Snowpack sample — Snodgrass Mountain, Crested Butte, Colorado (2/4/25, 12:06 PM MST)
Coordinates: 38.923, -106.968
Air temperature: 35 °F
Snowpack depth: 80 cm
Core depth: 80 cm
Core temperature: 32 °F
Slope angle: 14°, slope face: 78°
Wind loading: low
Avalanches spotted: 0
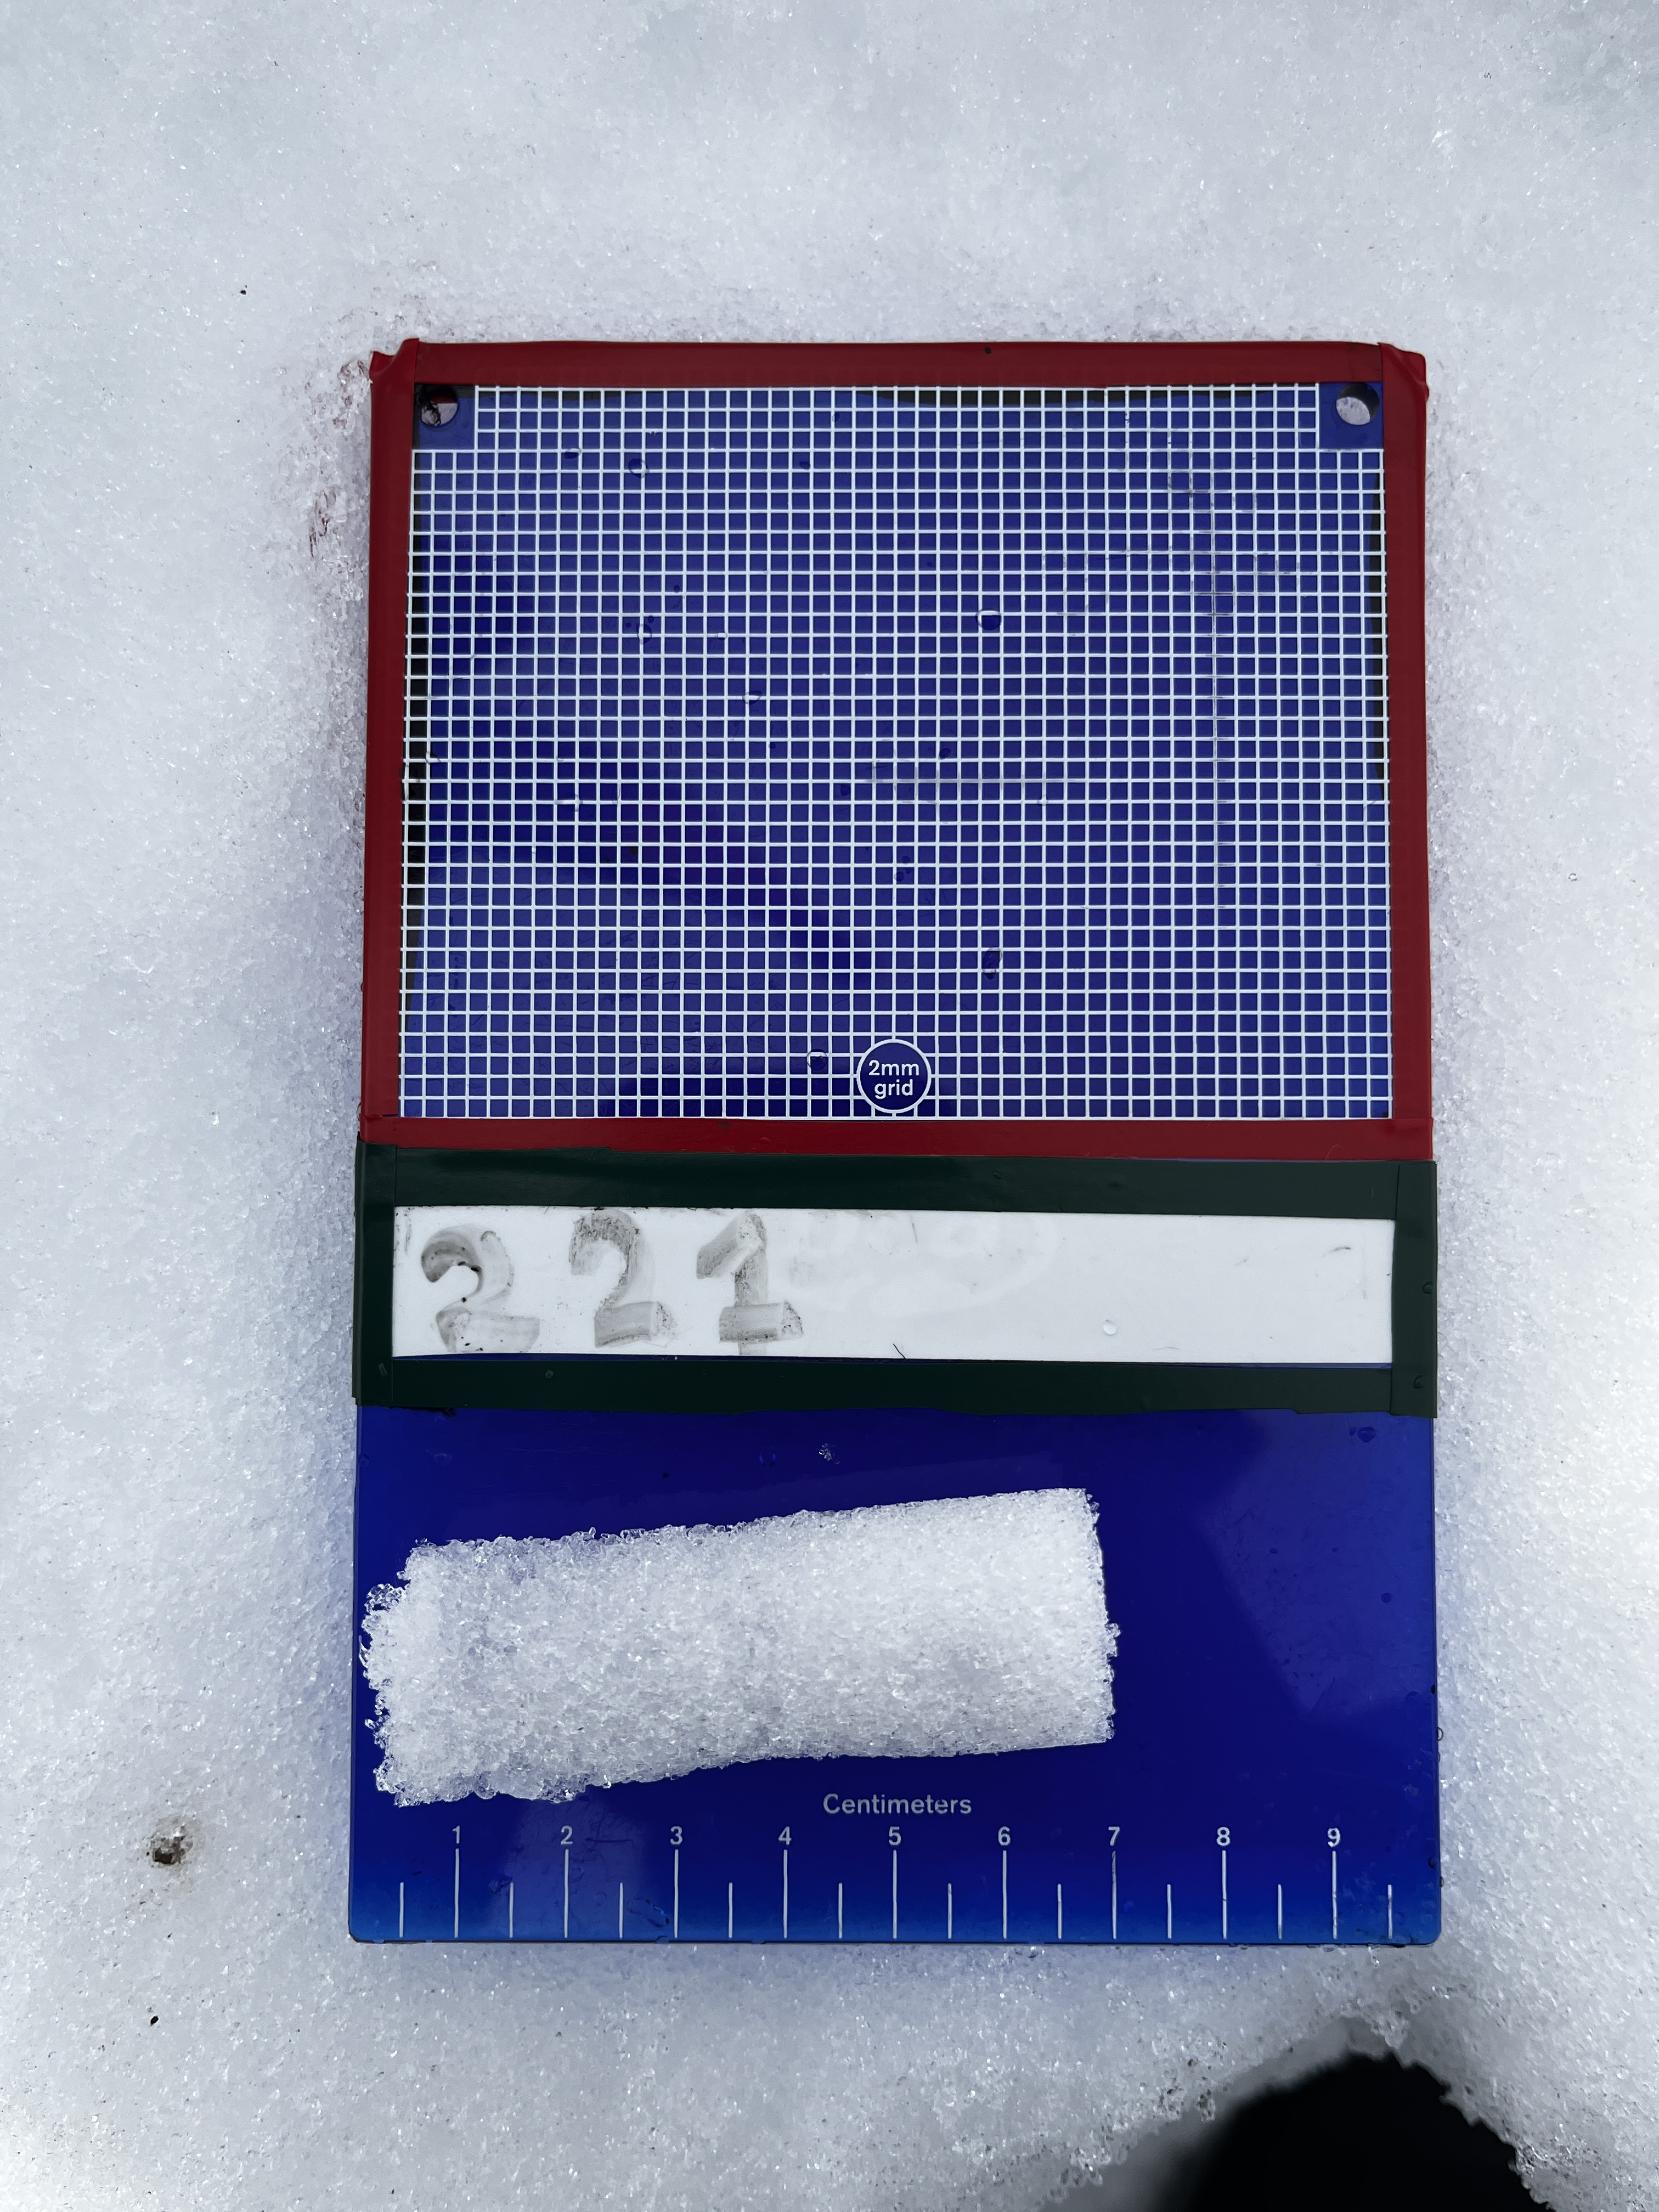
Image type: crystal_card
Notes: No avalanches nearby, unusually warm weather for the last month reported by residents, Collected 25 yards from treeline